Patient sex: M
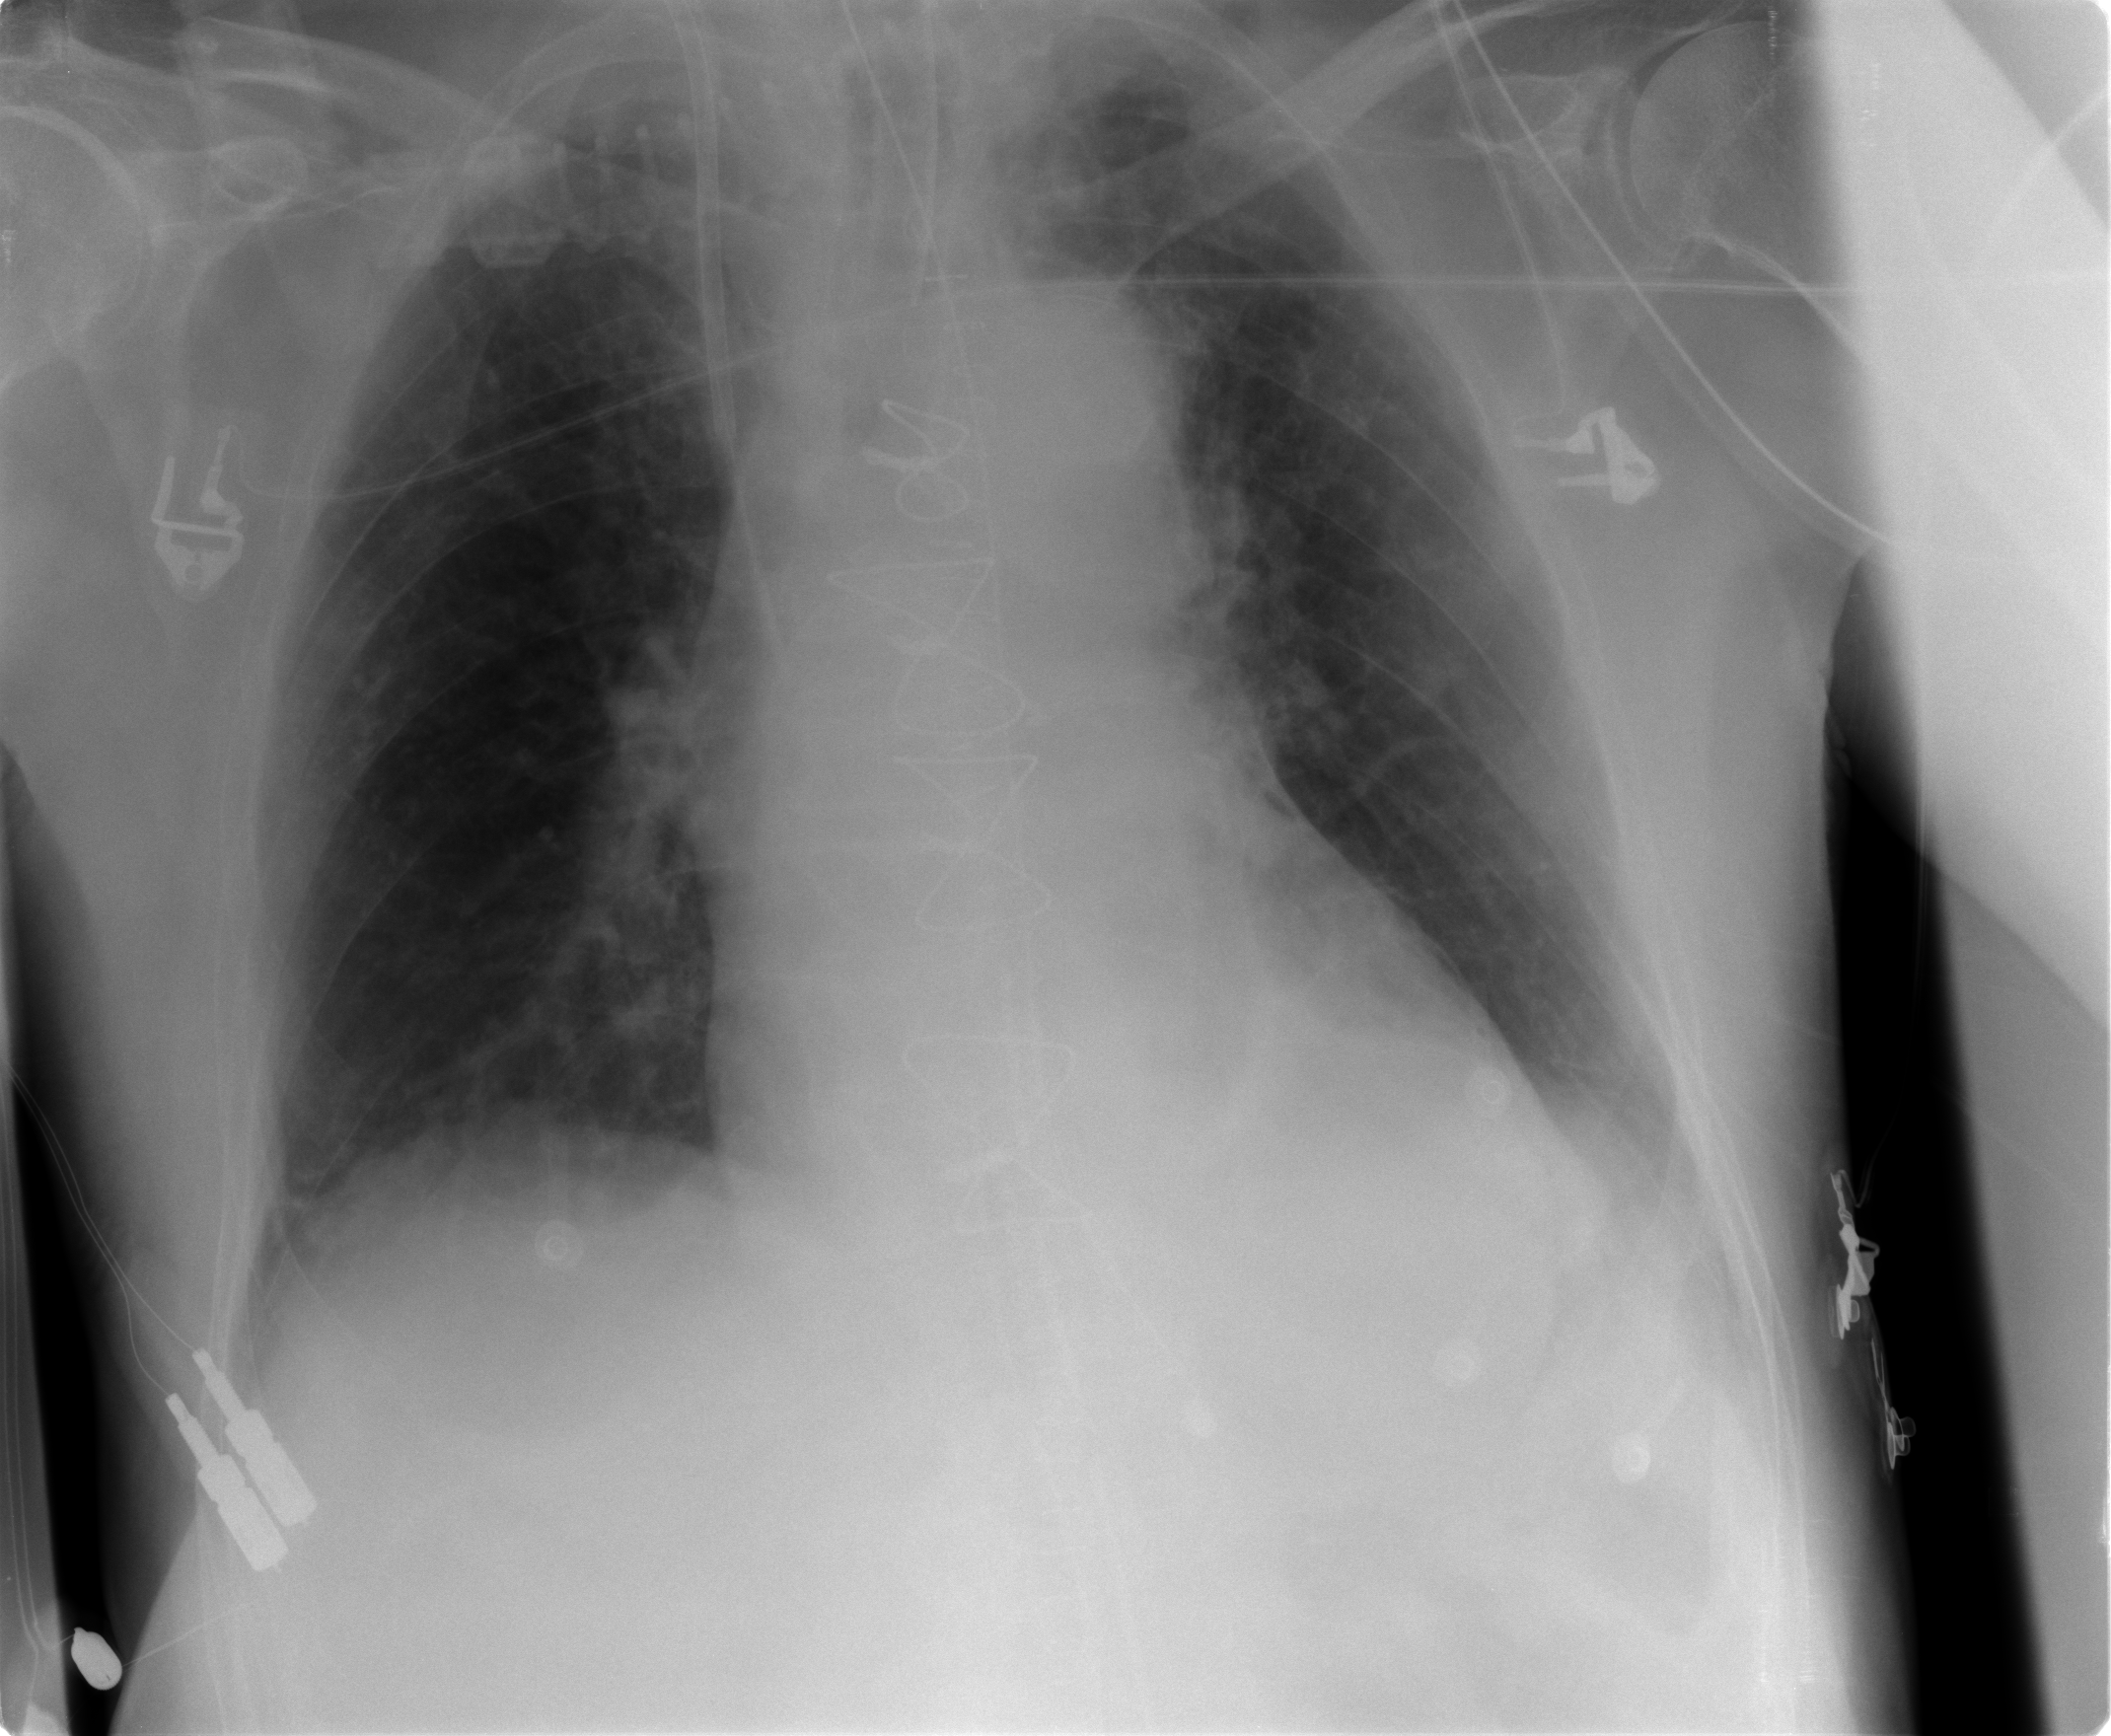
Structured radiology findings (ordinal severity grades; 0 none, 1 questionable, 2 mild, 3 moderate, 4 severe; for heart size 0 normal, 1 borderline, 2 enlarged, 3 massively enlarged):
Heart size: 2
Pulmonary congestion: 2
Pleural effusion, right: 1
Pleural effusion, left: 2
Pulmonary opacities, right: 0
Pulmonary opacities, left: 0
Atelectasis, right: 2
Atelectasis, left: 2